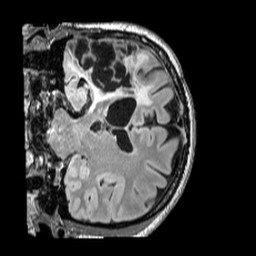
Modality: FLAIR
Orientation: coronal
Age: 40
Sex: male
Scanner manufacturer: siemens
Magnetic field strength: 3 T
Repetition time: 5 s
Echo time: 0.387 s